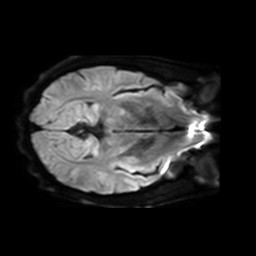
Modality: TRACE
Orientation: axial
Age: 39
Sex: male
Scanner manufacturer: philips
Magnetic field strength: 3 T
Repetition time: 3.467 s
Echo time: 0.076 s